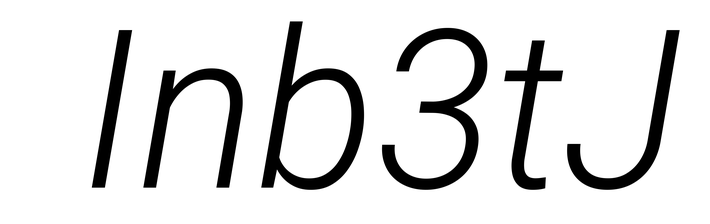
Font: Roboto-Italic_Light_Italic